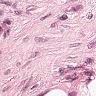
Metastatic tissue present: no